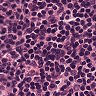
Metastatic tissue present: no